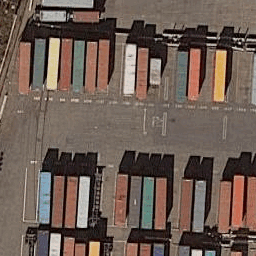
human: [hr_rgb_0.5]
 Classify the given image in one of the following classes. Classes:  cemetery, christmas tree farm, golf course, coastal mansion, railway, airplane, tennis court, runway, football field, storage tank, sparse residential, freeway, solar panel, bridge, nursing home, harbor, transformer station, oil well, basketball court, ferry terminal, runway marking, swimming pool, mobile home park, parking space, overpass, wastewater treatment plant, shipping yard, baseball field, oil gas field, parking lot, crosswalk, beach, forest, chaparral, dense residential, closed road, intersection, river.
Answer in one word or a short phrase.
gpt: shipping yard